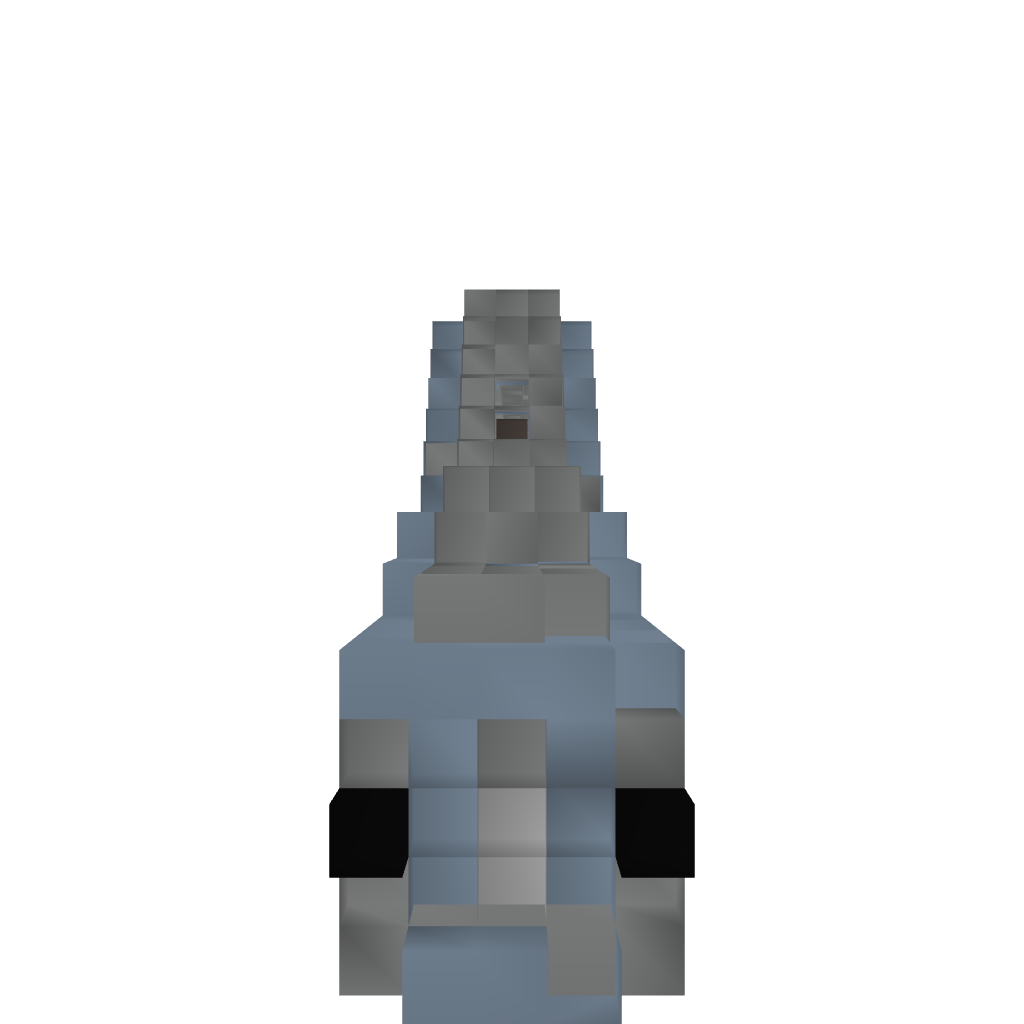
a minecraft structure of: Advanced Minecart Bridge #1